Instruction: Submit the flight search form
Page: home
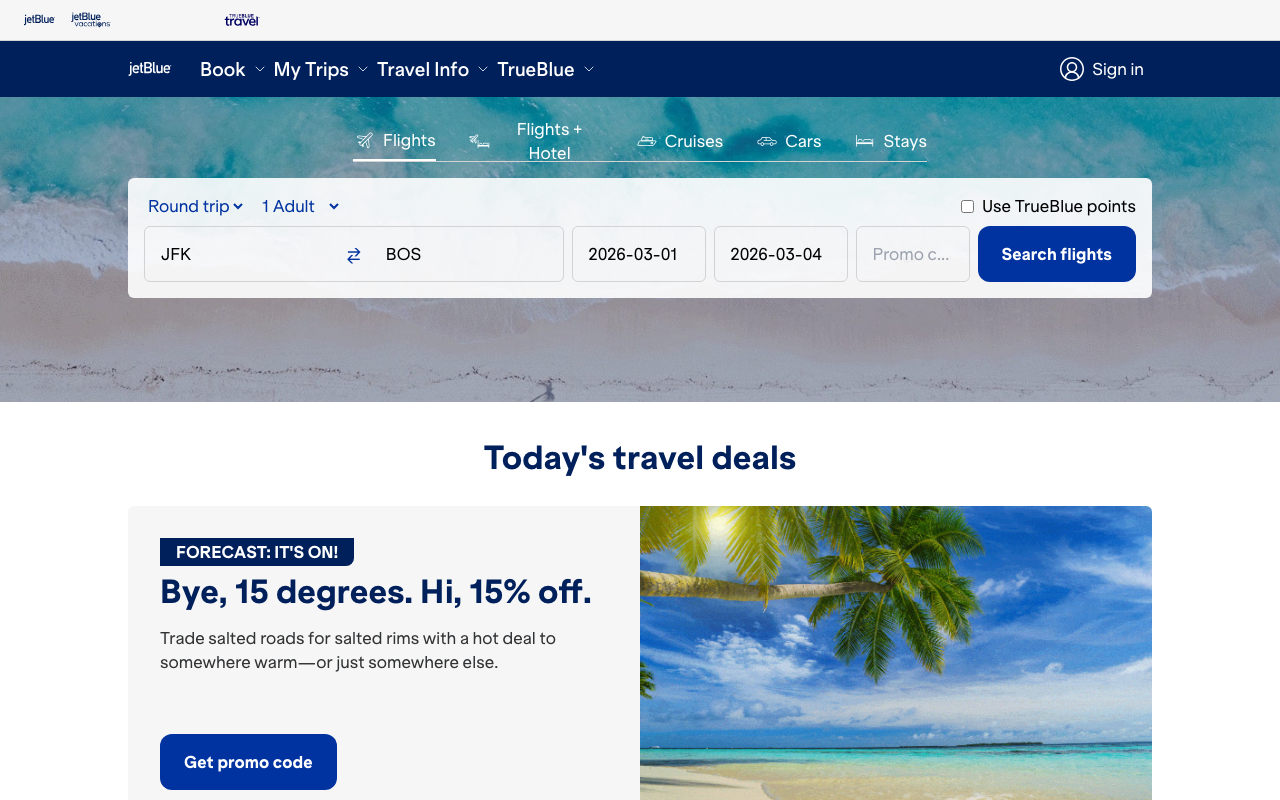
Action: click